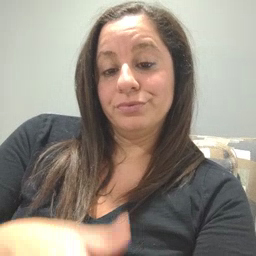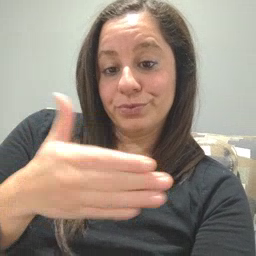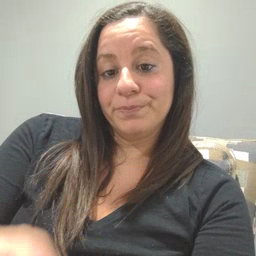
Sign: room